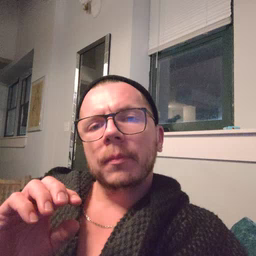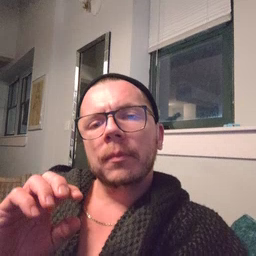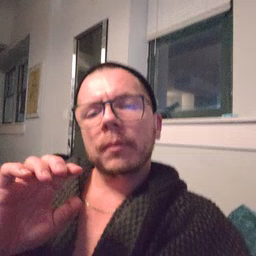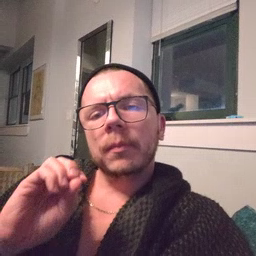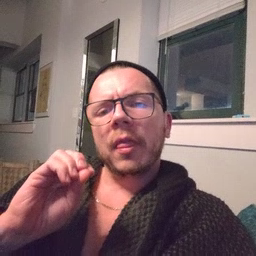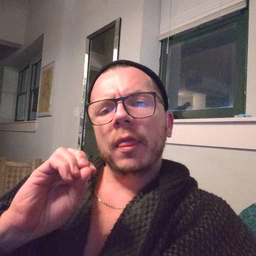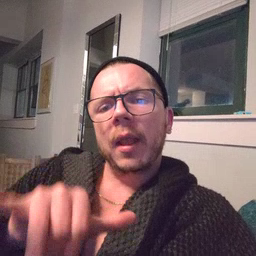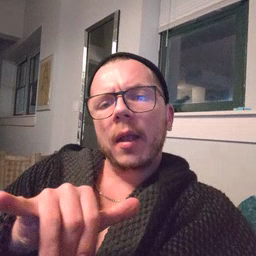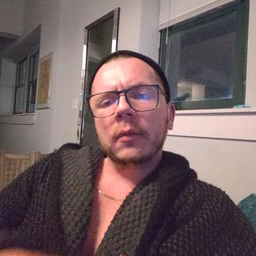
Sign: that